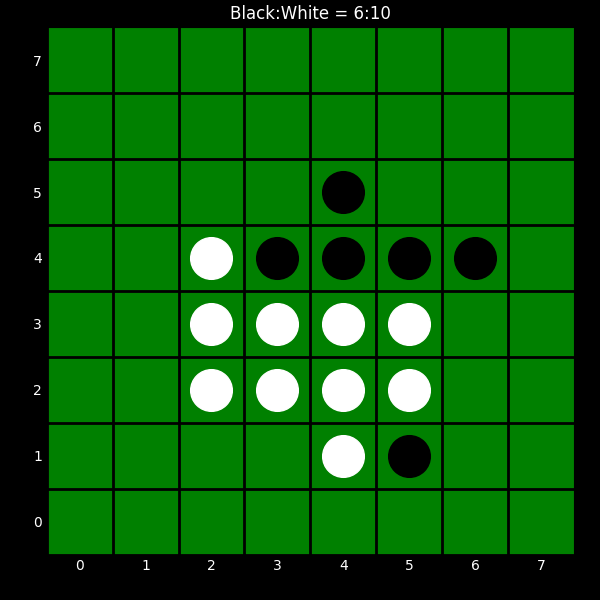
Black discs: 6
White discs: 10